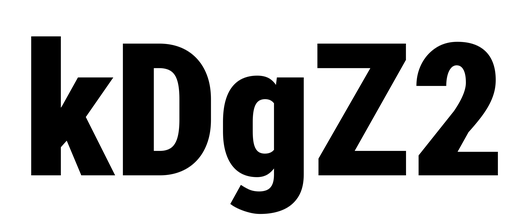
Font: Roboto_Condensed_Black